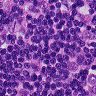
Metastatic tissue present: yes